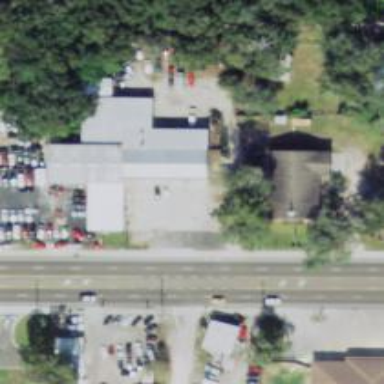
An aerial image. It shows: Building that houses car repair shop.